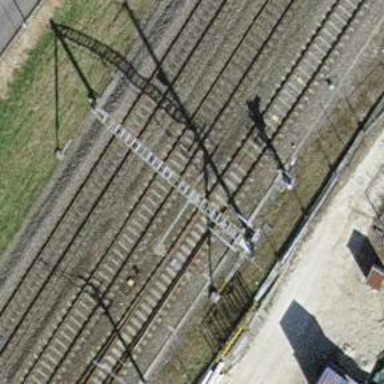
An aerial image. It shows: Rail siding with electrified contact lines.